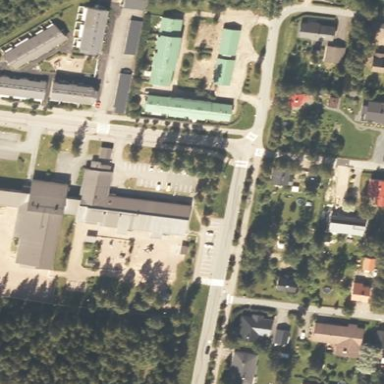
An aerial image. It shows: School building.